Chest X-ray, PA view. Patient: 54 years old, sex M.
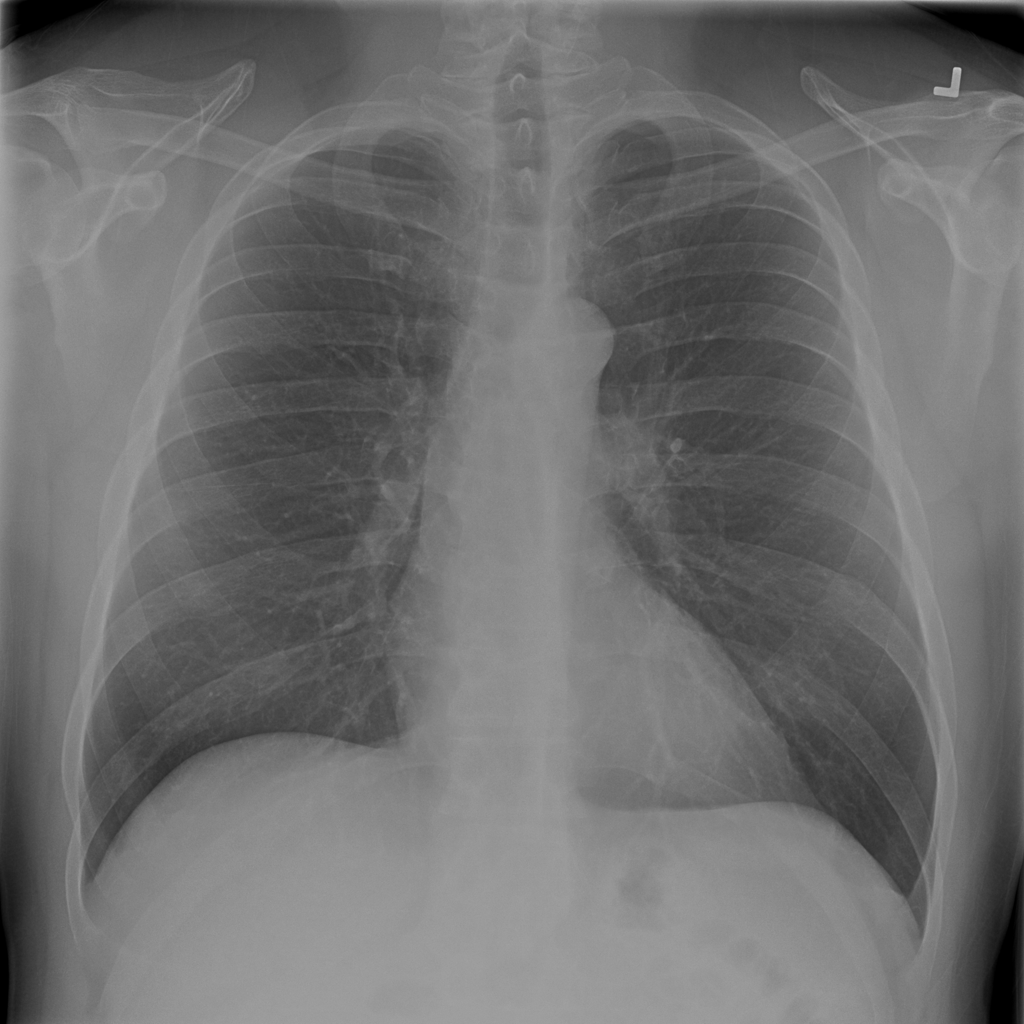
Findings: No Finding